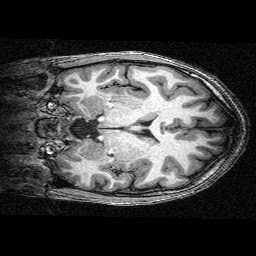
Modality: T1w
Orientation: coronal
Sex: male
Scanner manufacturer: siemens
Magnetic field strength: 3 T
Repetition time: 2.3 s
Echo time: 0.00336 s